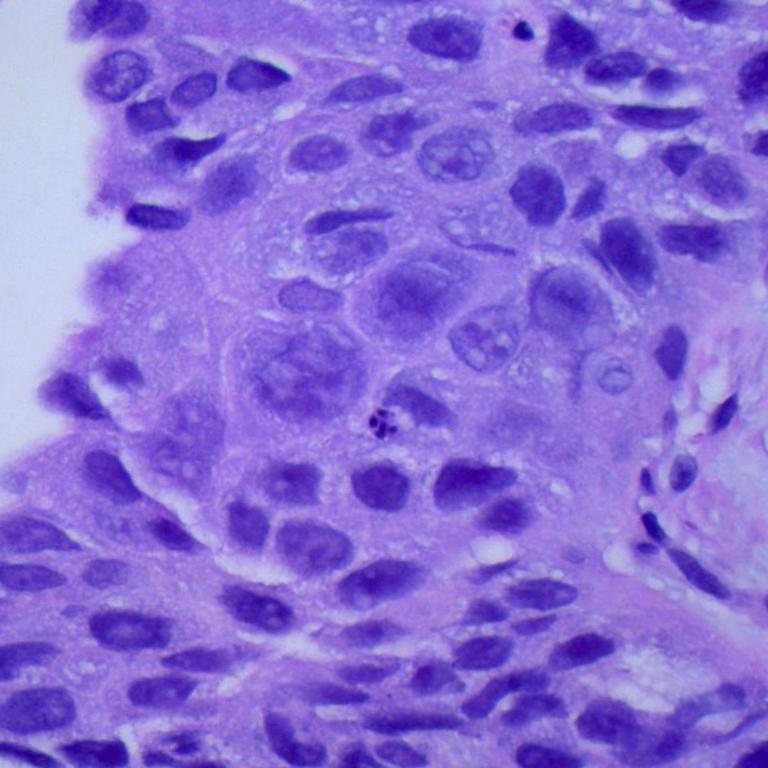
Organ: lung
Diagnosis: squamous carcinomas